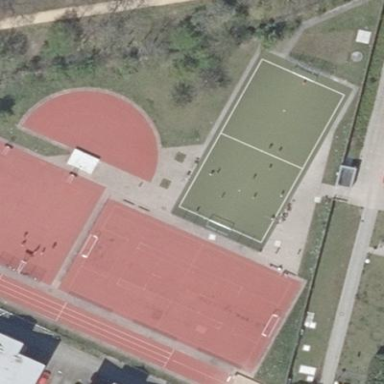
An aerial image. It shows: Multi-sport pitch with artificial turf for leisure land.